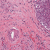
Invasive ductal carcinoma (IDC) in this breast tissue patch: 1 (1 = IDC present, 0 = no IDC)